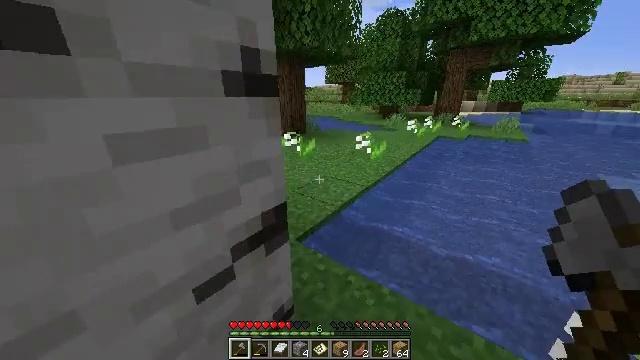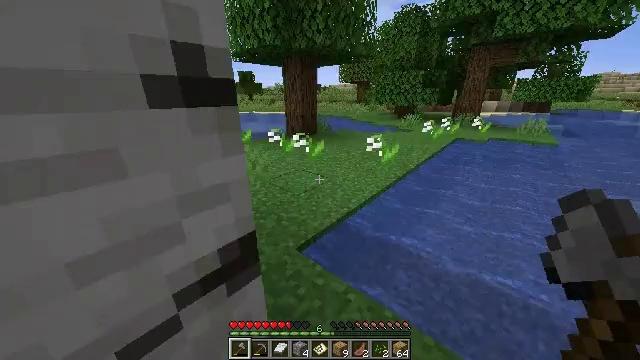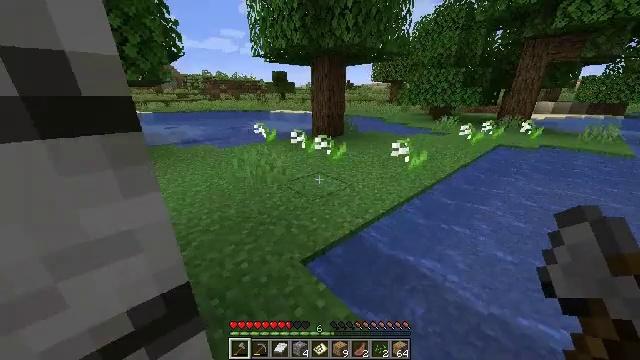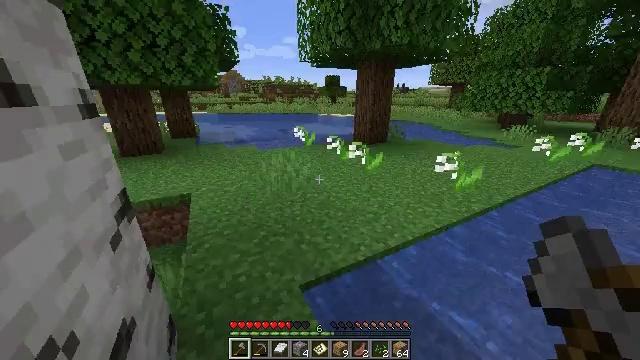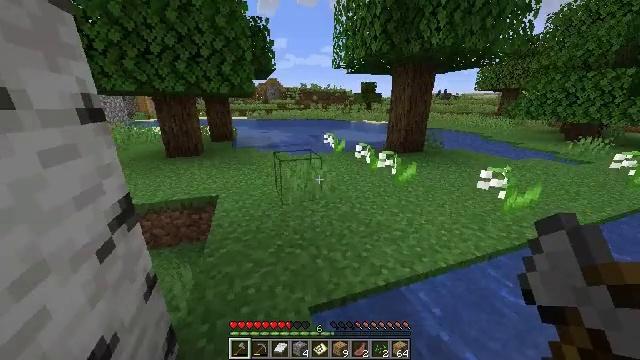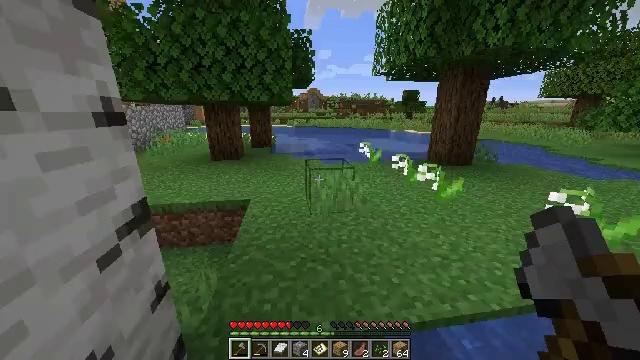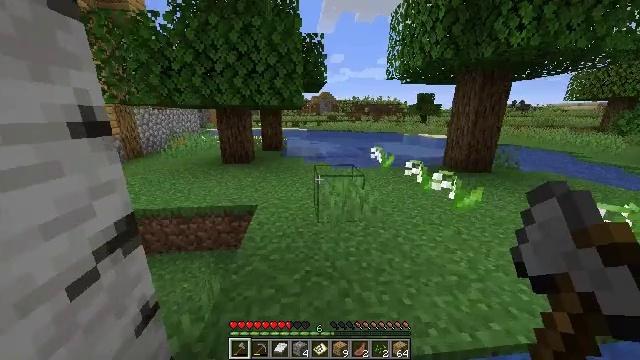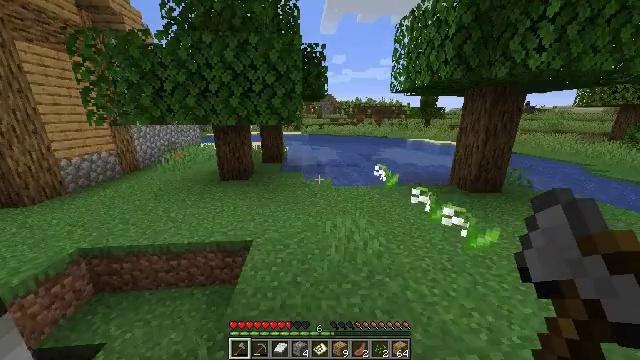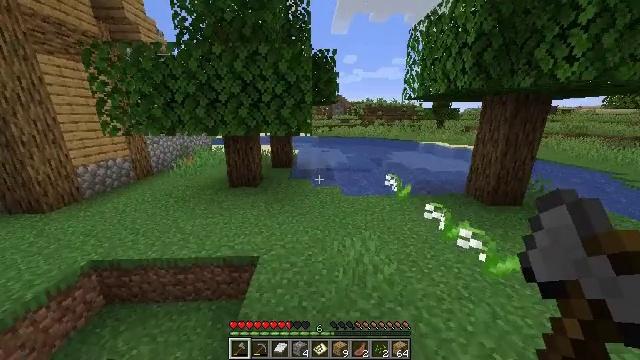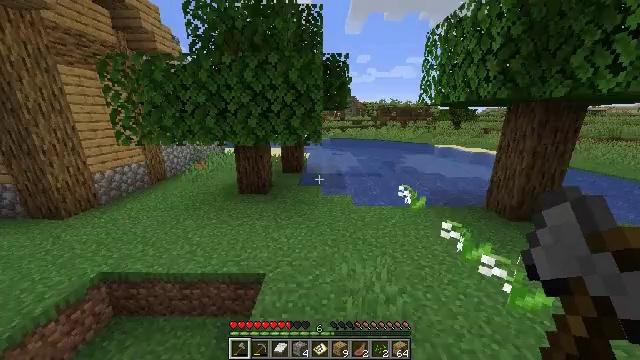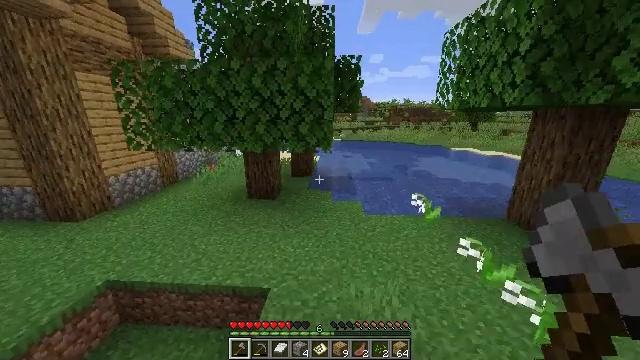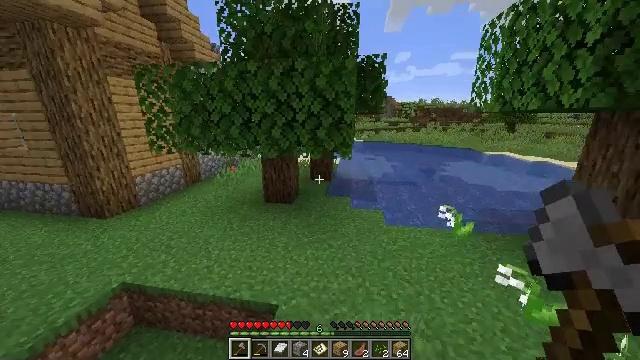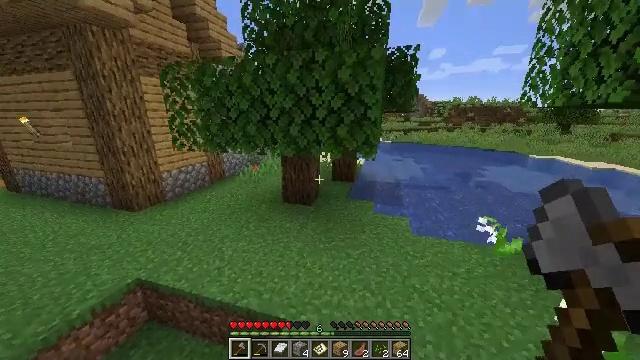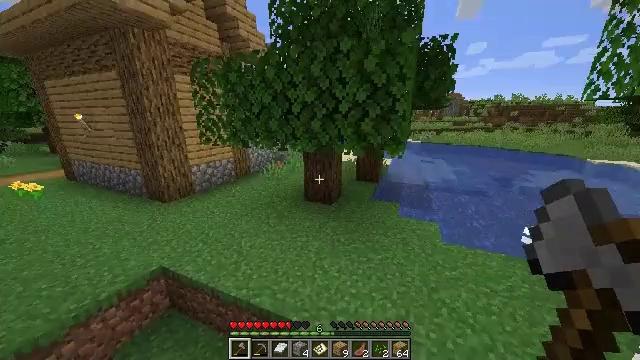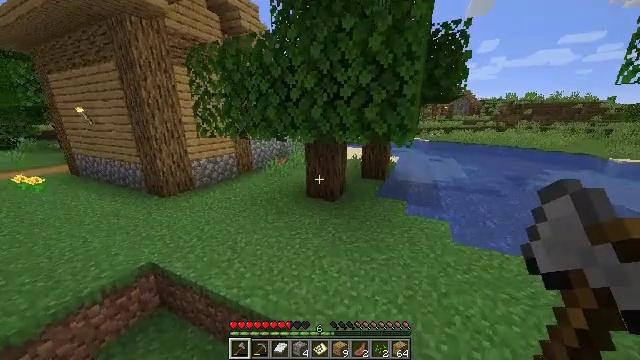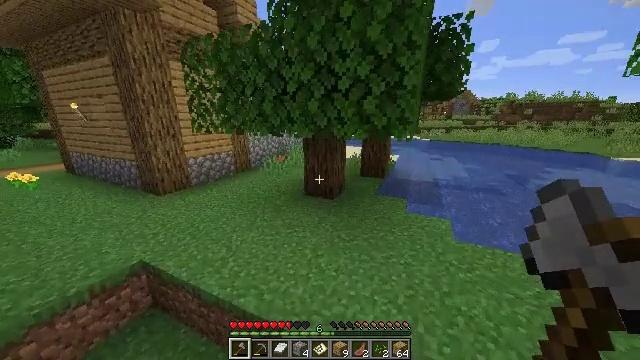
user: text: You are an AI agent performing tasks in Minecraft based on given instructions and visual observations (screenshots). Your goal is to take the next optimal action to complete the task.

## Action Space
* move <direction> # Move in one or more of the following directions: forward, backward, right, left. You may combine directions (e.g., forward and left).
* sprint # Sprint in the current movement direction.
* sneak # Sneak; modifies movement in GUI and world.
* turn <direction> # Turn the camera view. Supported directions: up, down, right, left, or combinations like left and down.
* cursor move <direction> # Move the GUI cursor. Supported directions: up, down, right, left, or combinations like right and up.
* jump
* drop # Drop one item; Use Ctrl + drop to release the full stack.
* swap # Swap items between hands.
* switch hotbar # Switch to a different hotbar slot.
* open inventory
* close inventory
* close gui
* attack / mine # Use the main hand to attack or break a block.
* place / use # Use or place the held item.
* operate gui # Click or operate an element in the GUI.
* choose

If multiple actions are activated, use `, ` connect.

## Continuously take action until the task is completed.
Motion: motion action
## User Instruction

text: Gather the grindstone to use later.
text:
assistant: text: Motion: move forward and move right, sprint, turn left
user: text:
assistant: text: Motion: move forward and move right, sprint, turn left
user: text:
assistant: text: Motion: move forward and move right, sprint, turn left
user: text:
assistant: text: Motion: move forward, sprint, turn left and up
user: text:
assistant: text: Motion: move forward, sprint, turn left and up
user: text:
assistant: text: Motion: move forward, sprint, turn left, jump
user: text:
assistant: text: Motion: move forward, sprint, jump
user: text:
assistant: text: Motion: move forward, sprint, turn left, jump
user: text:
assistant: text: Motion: move forward, sprint, turn left, jump
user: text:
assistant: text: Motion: move forward, sprint, turn left, jump
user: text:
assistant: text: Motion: move forward, sprint, turn left, jump
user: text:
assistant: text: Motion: move forward, sprint, turn left, jump
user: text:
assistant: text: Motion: move forward, sprint, turn left, jump
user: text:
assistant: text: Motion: move forward, sprint, turn left, jump
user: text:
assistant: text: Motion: move forward, sprint, jump
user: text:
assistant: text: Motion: move forward, sprint, jump
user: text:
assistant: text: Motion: move forward, sprint, jump
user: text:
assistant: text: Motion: move forward, sprint, turn left, jump
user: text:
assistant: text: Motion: move forward, sprint, turn left, jump
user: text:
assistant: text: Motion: move forward and move left, sprint, turn left, jump
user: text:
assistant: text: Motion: move forward and move left, sprint, jump
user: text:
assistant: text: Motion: move forward and move left, sprint, jump
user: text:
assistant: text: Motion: move forward and move left, sprint, jump
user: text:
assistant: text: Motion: move forward and move left, sprint, jump
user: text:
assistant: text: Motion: move forward and move left, sprint, turn left, jump
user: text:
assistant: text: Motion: move forward and move left, sprint, turn left, jump
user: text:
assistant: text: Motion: move forward and move left, sprint, turn left, jump
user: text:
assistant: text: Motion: move forward and move left, sprint, turn left, jump
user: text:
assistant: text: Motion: move forward and move left, sprint, turn left, jump
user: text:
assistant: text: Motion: move forward and move left, sprint, jump